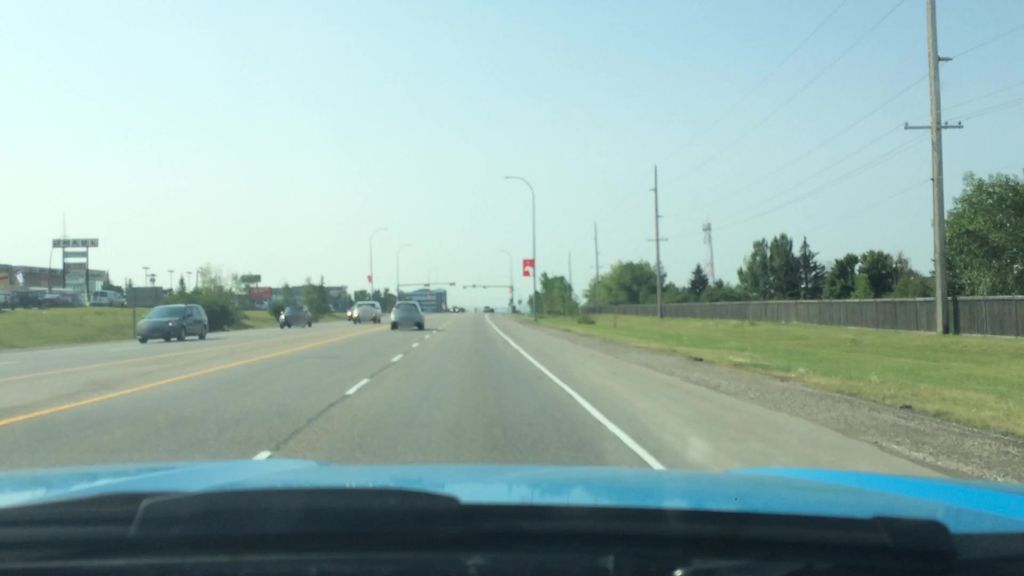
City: calgary